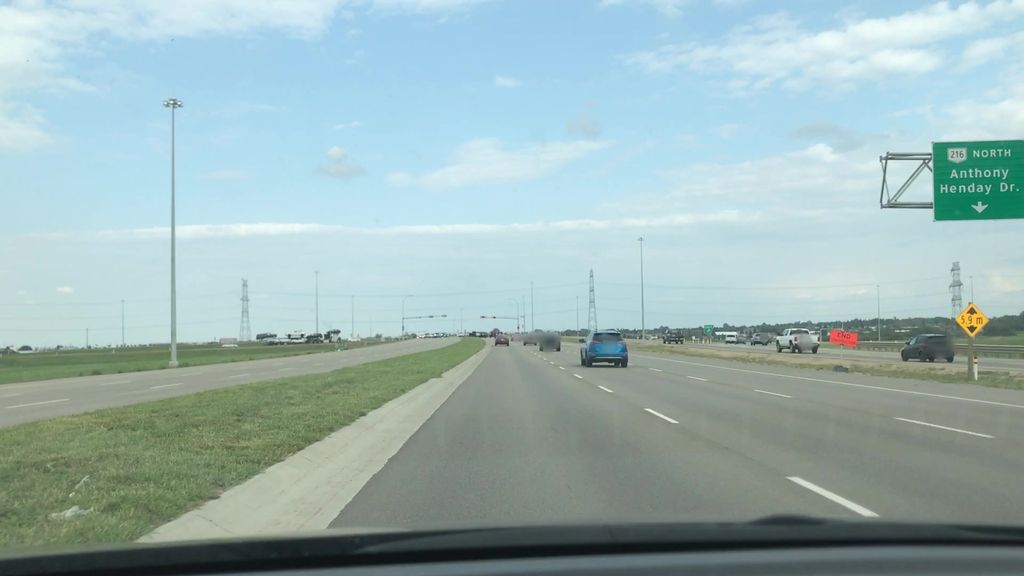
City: edmonton